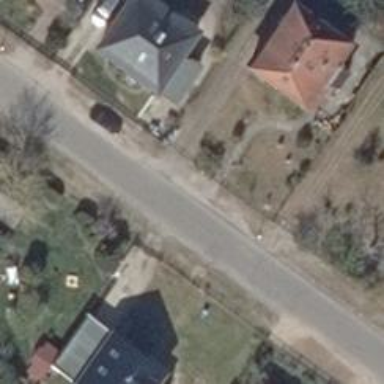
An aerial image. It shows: Footway with concrete surface.